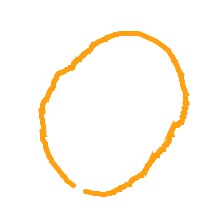
Shape: circle